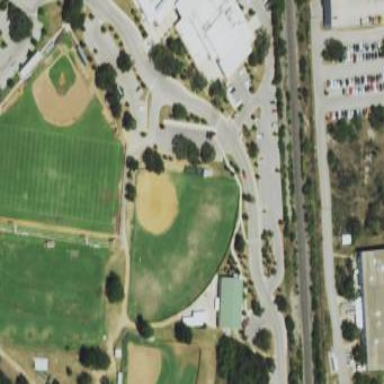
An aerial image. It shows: Baseball pitch for leisure land activities.